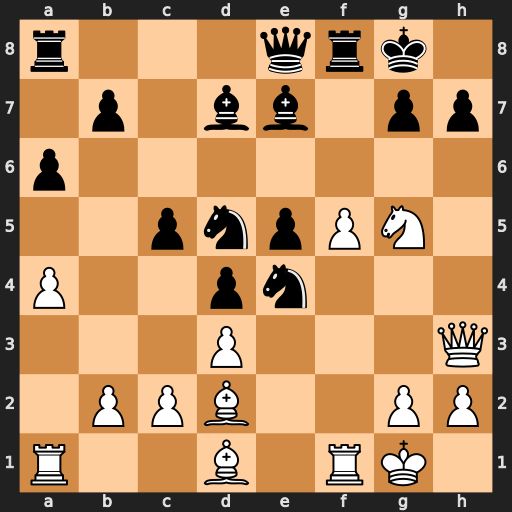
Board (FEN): r3qrk1/1p1bb1pp/p7/2pnpPN1/P2pn3/3P3Q/1PPB2PP/R2B1RK1
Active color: w
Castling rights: -
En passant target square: -
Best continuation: Qxh7#